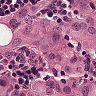
Metastatic tissue present: yes